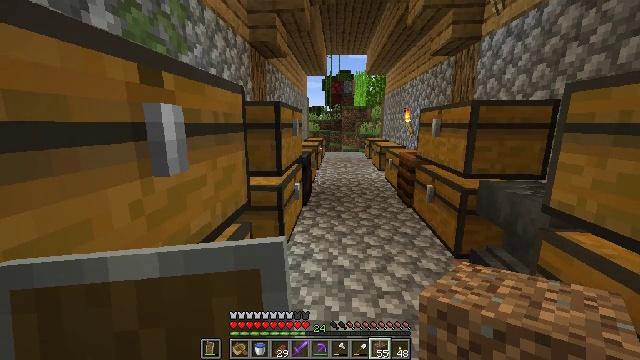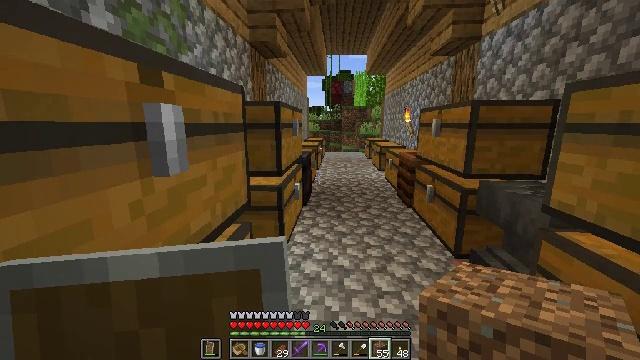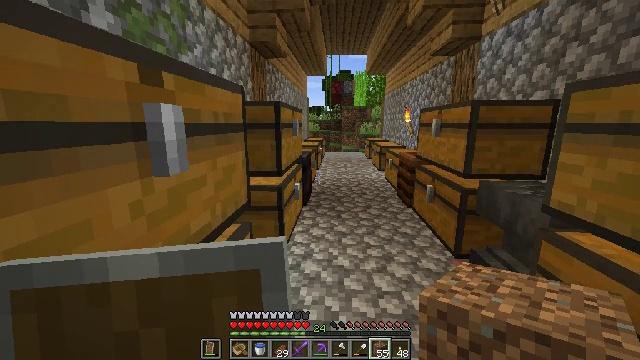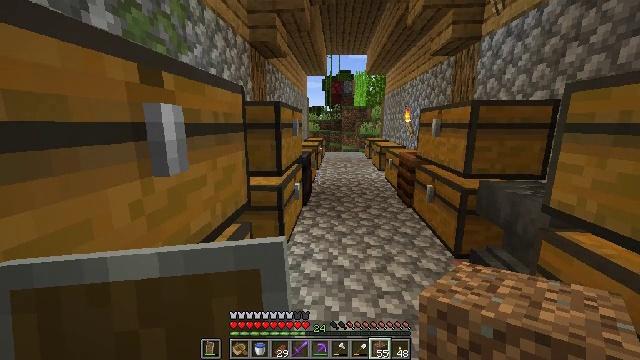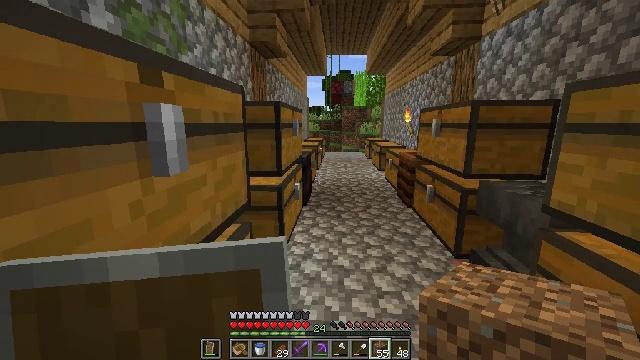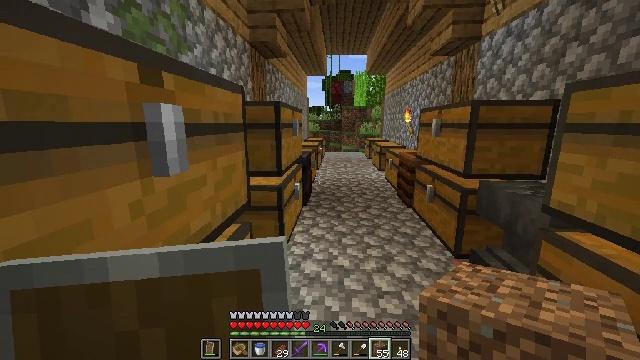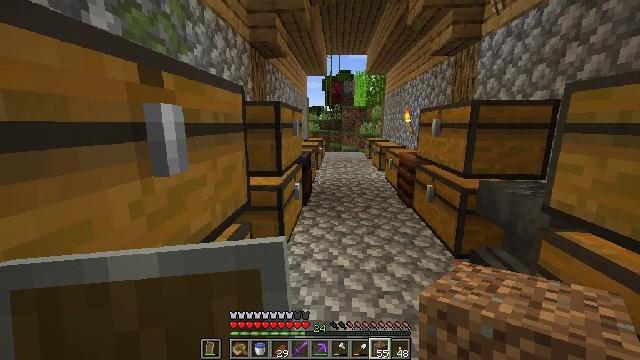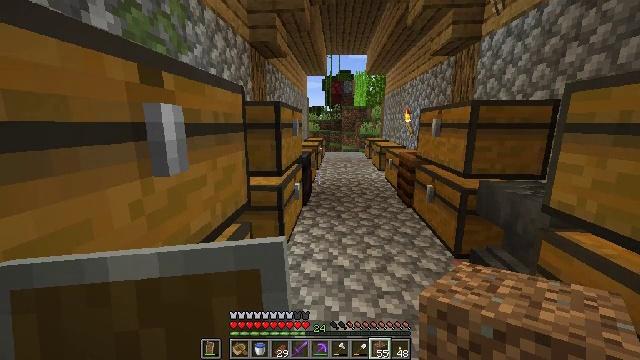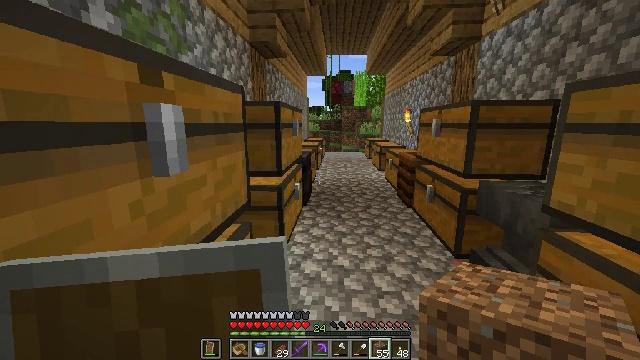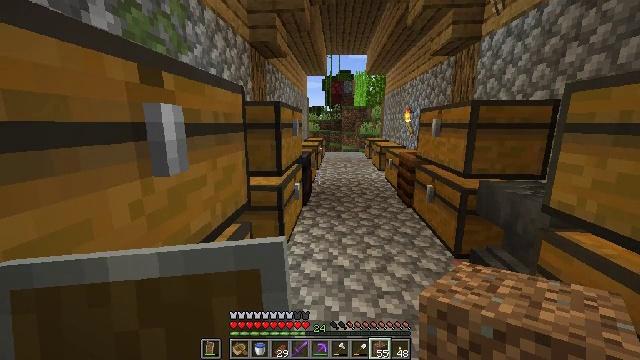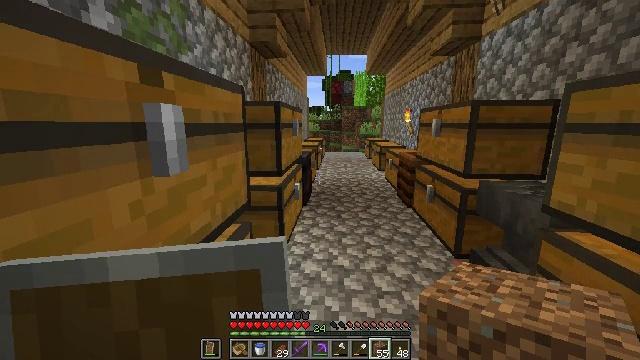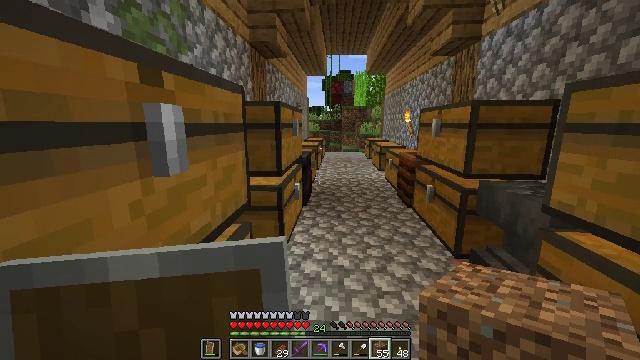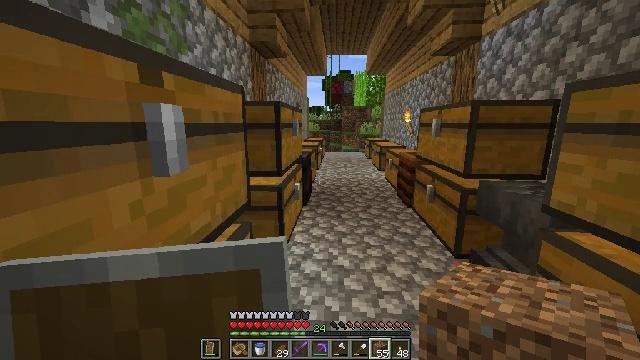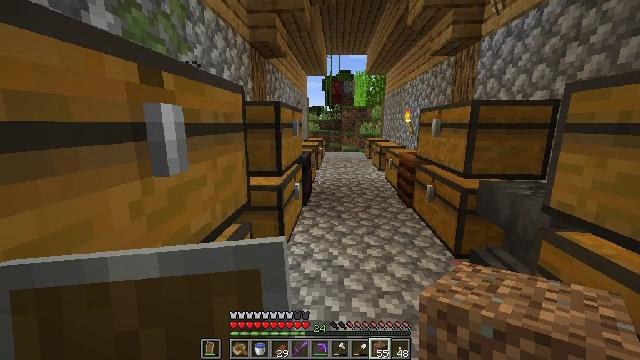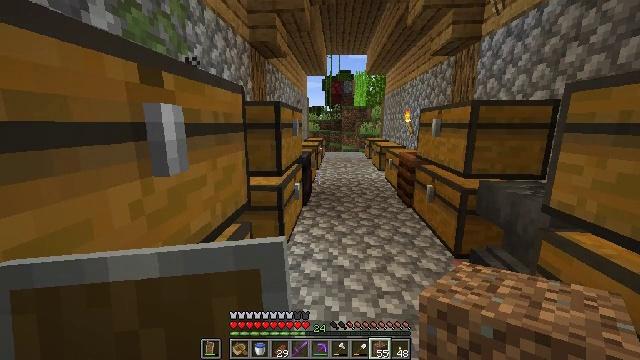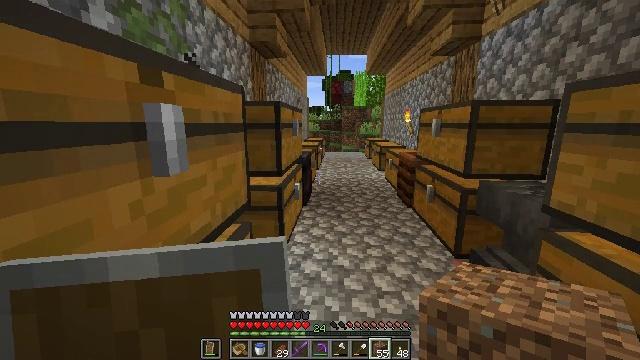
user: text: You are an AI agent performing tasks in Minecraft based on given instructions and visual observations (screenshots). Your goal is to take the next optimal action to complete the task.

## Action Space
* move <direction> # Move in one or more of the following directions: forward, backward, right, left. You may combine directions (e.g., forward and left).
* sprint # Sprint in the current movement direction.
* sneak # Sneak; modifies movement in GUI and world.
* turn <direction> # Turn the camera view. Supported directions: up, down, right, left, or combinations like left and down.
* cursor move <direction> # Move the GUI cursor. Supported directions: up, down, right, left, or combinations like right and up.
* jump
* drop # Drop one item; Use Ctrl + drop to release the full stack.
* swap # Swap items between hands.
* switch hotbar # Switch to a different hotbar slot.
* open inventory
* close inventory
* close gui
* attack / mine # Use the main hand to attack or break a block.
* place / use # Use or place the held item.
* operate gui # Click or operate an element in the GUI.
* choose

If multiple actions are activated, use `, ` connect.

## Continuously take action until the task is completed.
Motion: motion action
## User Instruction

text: Put blaze rod and cobblestones in the crafting grid to make a brewing stand.
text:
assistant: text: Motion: no_op
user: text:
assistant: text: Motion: no_op
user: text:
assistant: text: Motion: no_op
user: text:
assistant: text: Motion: no_op
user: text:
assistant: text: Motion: no_op
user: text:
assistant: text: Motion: no_op
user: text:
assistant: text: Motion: no_op
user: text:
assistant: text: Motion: no_op
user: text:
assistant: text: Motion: no_op
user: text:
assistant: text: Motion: no_op
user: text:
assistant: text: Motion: no_op
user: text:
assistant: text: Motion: no_op
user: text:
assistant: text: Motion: no_op
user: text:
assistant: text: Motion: no_op
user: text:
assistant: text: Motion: no_op
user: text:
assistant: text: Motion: no_op
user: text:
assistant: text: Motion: no_op
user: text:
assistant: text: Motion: no_op
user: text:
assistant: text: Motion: no_op
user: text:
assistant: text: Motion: no_op
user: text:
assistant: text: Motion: no_op
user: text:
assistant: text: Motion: no_op
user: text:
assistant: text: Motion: no_op
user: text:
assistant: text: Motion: no_op
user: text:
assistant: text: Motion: no_op
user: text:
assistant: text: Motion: no_op
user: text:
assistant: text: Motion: no_op
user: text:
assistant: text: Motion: no_op
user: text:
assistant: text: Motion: no_op
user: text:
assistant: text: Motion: no_op